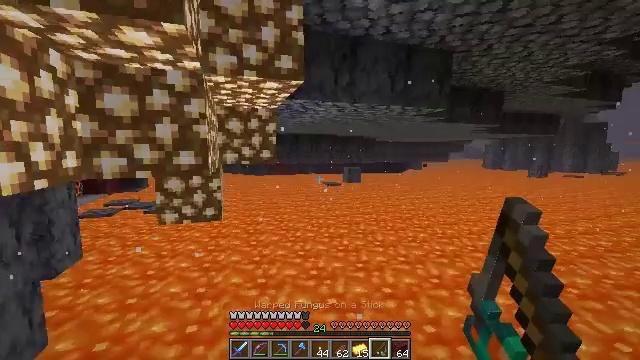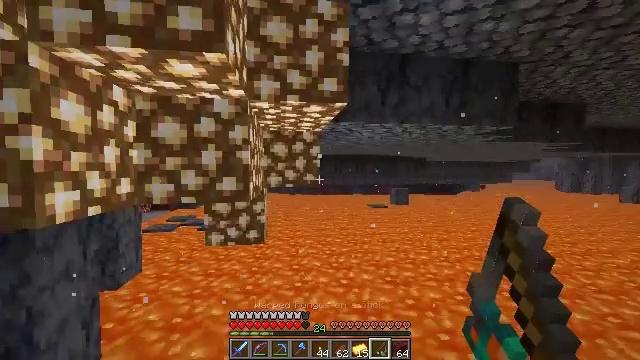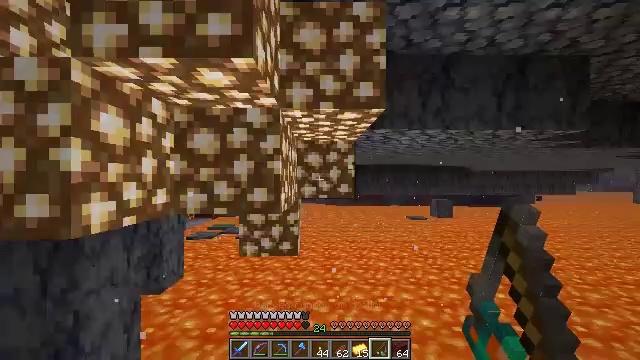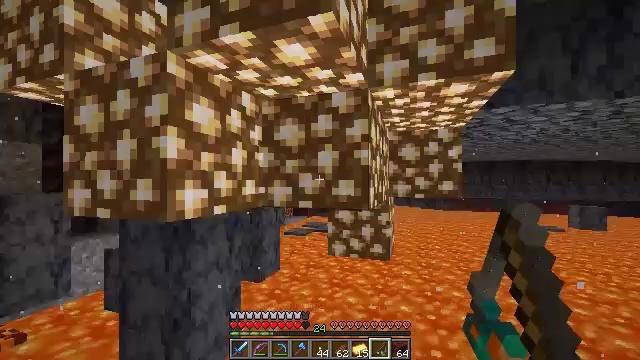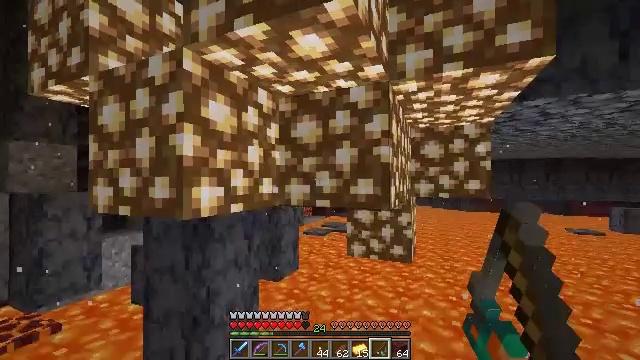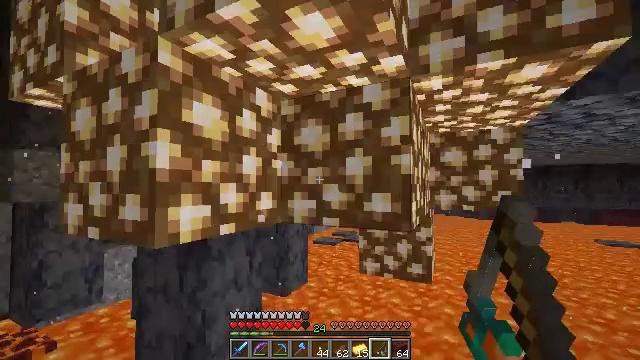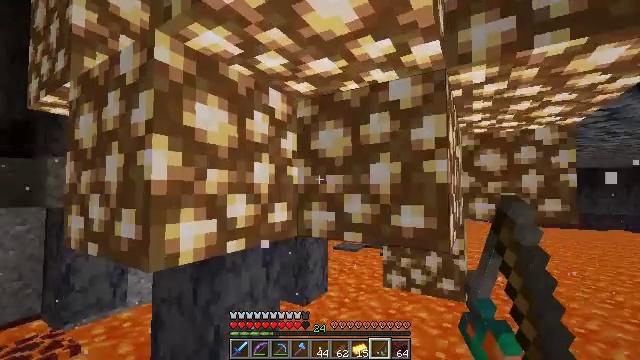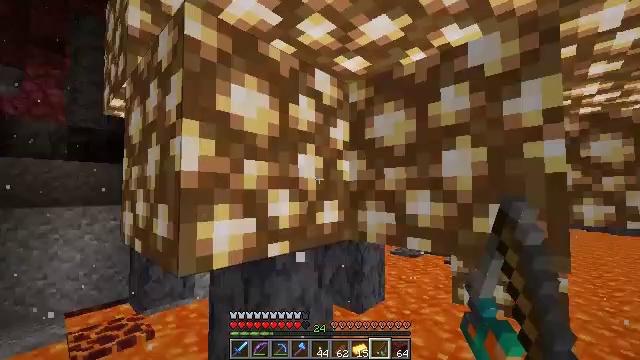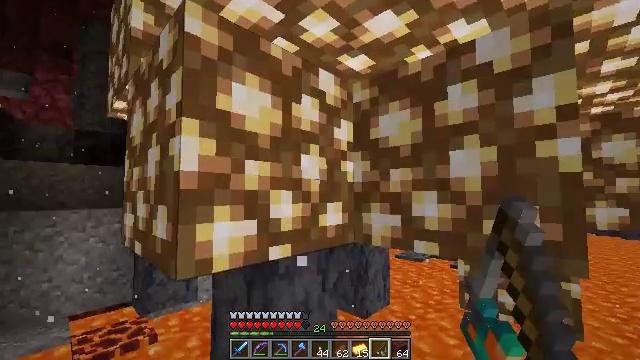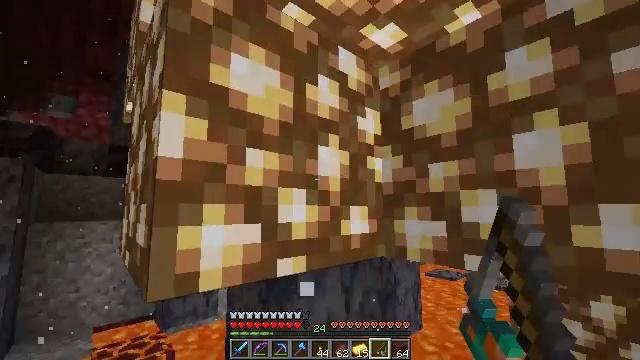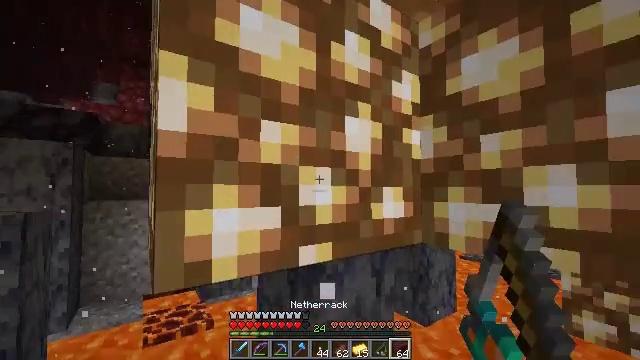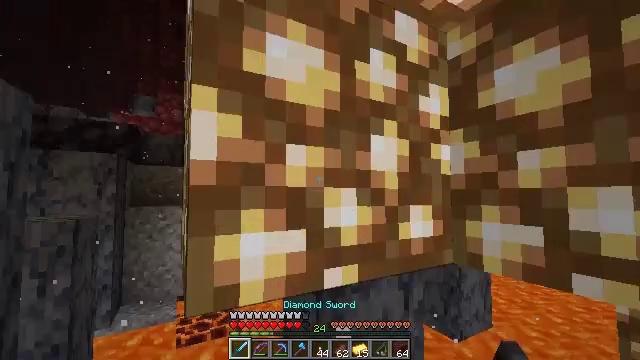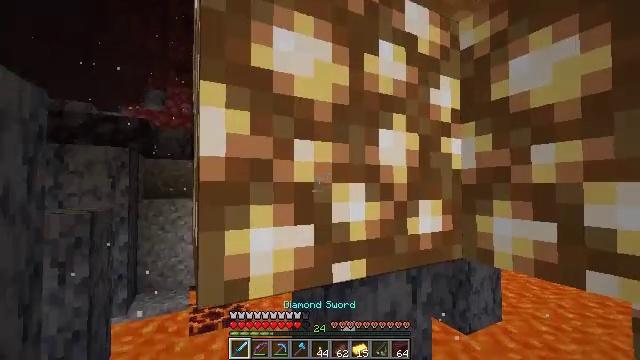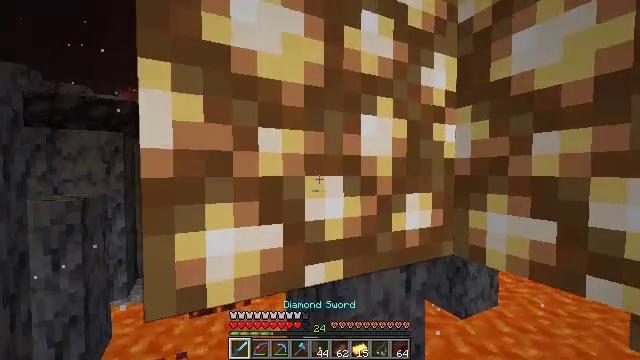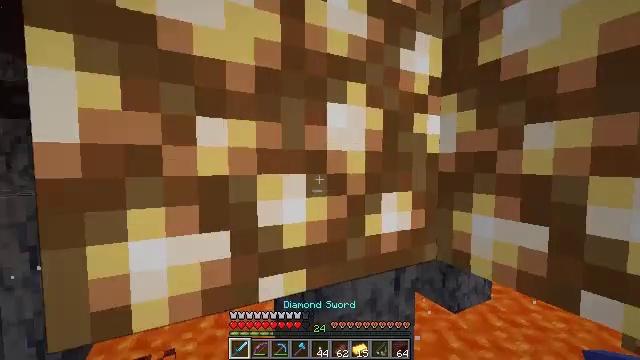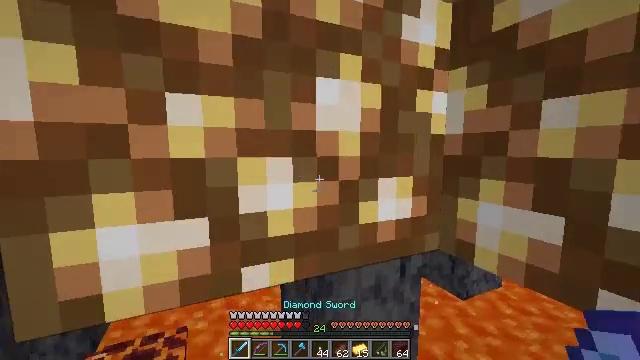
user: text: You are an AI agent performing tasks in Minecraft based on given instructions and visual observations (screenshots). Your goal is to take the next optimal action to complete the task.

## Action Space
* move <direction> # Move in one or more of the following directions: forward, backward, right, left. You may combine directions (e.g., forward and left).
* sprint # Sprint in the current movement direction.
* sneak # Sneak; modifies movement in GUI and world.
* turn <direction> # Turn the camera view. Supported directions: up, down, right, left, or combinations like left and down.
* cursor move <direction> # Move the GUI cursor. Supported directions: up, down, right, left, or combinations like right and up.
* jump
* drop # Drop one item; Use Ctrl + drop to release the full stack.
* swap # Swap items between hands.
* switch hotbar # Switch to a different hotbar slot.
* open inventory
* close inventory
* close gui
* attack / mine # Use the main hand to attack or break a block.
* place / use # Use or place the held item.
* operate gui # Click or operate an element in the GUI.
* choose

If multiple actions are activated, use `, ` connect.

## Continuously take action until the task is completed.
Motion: motion action
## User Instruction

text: Mine the glowstone in the Nether.
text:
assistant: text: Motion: turn left and up
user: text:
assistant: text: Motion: turn left and up
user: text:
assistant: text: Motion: turn left
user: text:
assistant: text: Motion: turn left
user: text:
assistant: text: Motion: turn left and up
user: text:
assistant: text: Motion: turn left
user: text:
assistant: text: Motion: turn left
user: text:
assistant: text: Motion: turn left
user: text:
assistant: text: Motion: turn left and up
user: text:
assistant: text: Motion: turn left and down
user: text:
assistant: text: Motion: turn left
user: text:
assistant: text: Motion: turn left and down
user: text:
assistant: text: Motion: turn down
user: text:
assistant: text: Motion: turn down
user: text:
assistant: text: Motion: turn left and down
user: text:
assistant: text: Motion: turn left and down
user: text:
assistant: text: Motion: turn left
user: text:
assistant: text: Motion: turn up
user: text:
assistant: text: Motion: no_op
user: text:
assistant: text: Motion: no_op
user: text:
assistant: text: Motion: turn left
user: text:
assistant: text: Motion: turn left and down
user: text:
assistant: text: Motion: turn left and down
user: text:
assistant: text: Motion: turn left and down
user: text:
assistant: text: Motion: turn left
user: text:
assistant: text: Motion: turn left
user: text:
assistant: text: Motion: turn right and up
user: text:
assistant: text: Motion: turn right
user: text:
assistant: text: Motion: turn right and up
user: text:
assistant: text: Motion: turn right and up, switch to hotbar 3